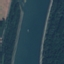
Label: River